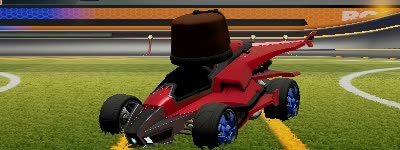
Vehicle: aftershock